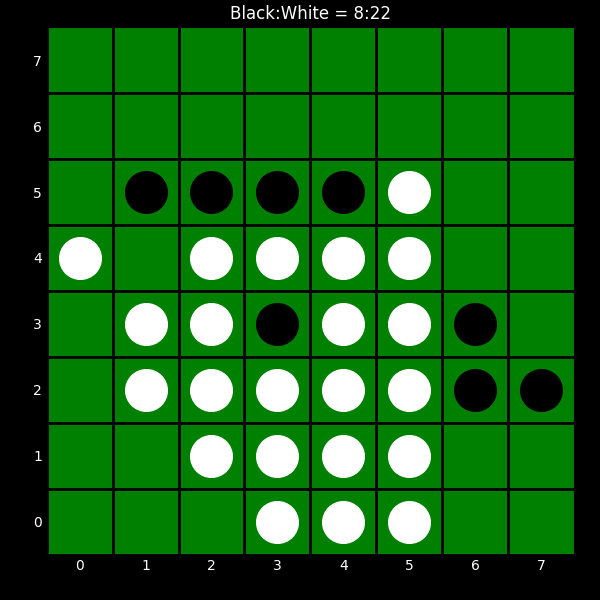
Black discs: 8
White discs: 22